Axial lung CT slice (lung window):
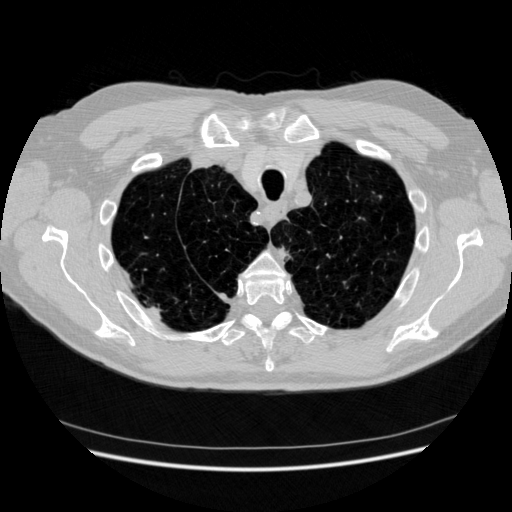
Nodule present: no